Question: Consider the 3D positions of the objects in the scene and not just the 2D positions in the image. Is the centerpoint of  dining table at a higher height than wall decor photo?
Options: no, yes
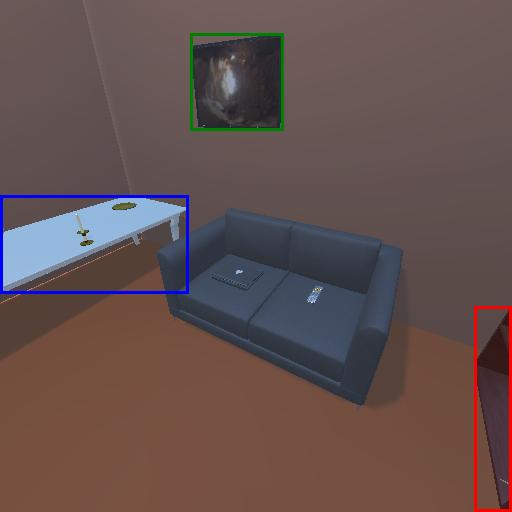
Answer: no